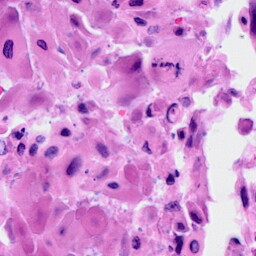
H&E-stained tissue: Cervix